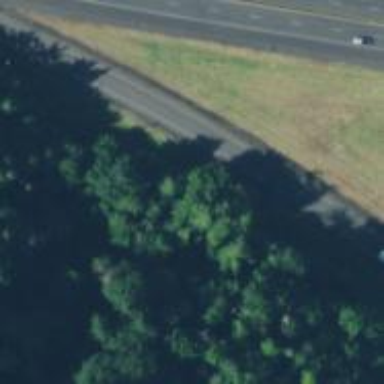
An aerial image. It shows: Trunk link highway with asphalt surface.